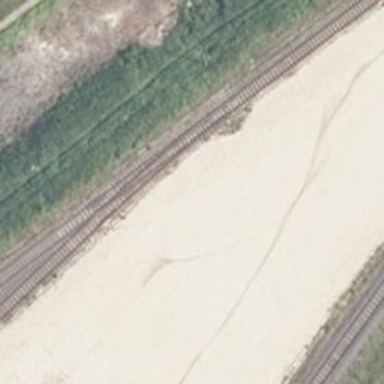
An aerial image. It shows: Railway switch.